Автомобиль массой $m=1~т$ движется по горизонтальной дороге. Коэффициент трения покрышек об асфальт $\mu=0.1$. Трения в осях нет: все колеса автомобиля ведущие. Сила сопротивления воздуха пропорциональна квадрату скорости автомобиля: $F_{сопр}=-k v^{2}$, где $k=0.2 \frac{кг}{м}$.
Определите, как зависит максимальная скорость $v_{\max}$, которую может развить автомобиль, от мощности $N$ установленного на нем двигателя.
Нарисуйте график этой зависимости для $0< N <100~кВт$.
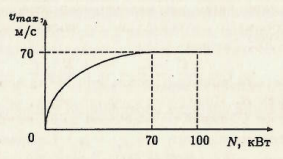
Определите, как зависит максимальная скорость $v_{\max}$, которую может развить автомобиль, от мощности $N$ установленного на нем двигателя.
Решение: При движении с постоянной скоростью $v$ на автомобиль по горизонтали действуют две силы: $F_{сопр}=k v^{2}$ (направлена назад), $F_{тр}$ (направлена вперед). Если скорость $v$ велика настолько, что $F_{сопр}>F_{тр \max} = \mu m g$, то движущая сила $F=F_{тр} < F_{сопр}$, и автомобиль будет тормозиться. Даже если мощность двигателя достаточно велика, колеса будут проскальзывать, и снова $F=F_{тр \max} < F_{сопр}$. Значит, есть предельная скорость $v_{0}$, не зависящая от мощности двигателя. При этой скорости $F_{сопр}=F_{тр \max }$, то есть $k v_{0}^{2}=\mu m g$, откуда $v_{0}=\sqrt{\frac{\mu m g}{k}} \approx 71~м/с$. С другой стороны, для поддержания постоянной скорости $v$ требуется мощность $N=F_{сопр} \cdot v=k v^{3}$. Значит, $v_{\max }(N)=\left(\frac{N}{k}\right)^{\frac{1}{3}}$. Обобщим полученные результаты (см. рисунок): $$ v_{\max }=\min \left(\left(\frac{N}{K}\right)^{\frac{1}{3}} ; \sqrt{\frac{\mu m g}{k}}\right). $$ Начиная с мощности $N_{0}$, $v_{\max }$ перестает расти, то есть $v_{\max }=v_{0}$ при $\left(\frac{N}{k}\right)^{\frac{1}{3}} \geqslant \sqrt{\frac{\mu m g}{k}}$, или при $N \geqslant \sqrt{\frac{\mu m g}{k}} \mu m g \approx 70~кВт$.
Ответ: $$ v_{\max }=\min \left(\left(\frac{N}{K}\right)^{\frac{1}{3}} ; \sqrt{\frac{\mu m g}{k}}\right). $$

Нарисуйте график этой зависимости для $0< N <100~кВт$.
Темы:
T, Механика, Динамика, Вязкое трение, Всероссийские, Сухое трение, Трение, Мощность